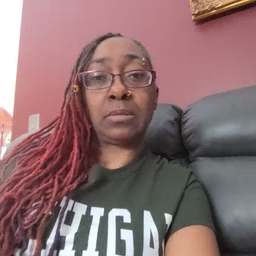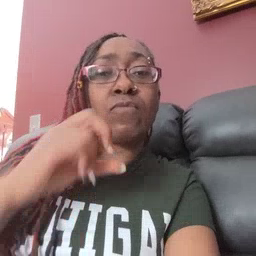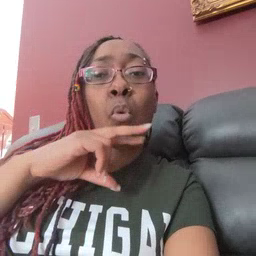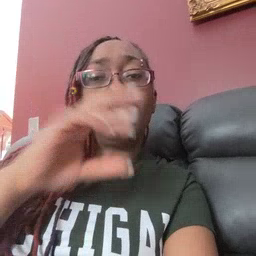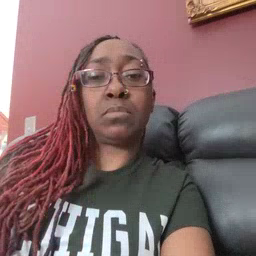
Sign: frog